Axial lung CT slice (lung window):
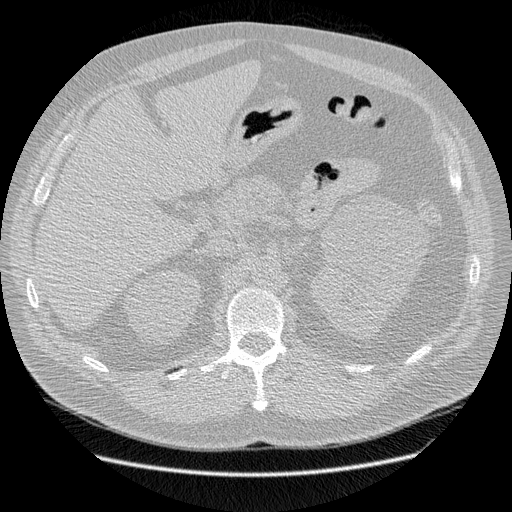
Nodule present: no